Question: I'm struggling with a problem when making plots with filledcurves. Between the filled areas, there seems to be a "gap". However, these artifacts do not appear on the print, but depend on the viewer and zoom-options. In Gnuplot I use the eps terminal, the eps-files look great, but the lines appear when I'm converting to pdf. The conversion it either done directly after plotting or when converting the latex-document from dvi to pdf. As most of the documents are here on the display nowadays, this is an issue. The problem also appears when I'm directly using the pdfcairo terminal in Gnuplot, so it's not caused by the conversion (tried epstopdf and ps2pdf) alone.
I attached a SCREENSHOT of a plot displayed in "acroread" (same problem in other pdf-viewers).
Has anybody an idea how to get rid of it but keeping the graphic vectorized?

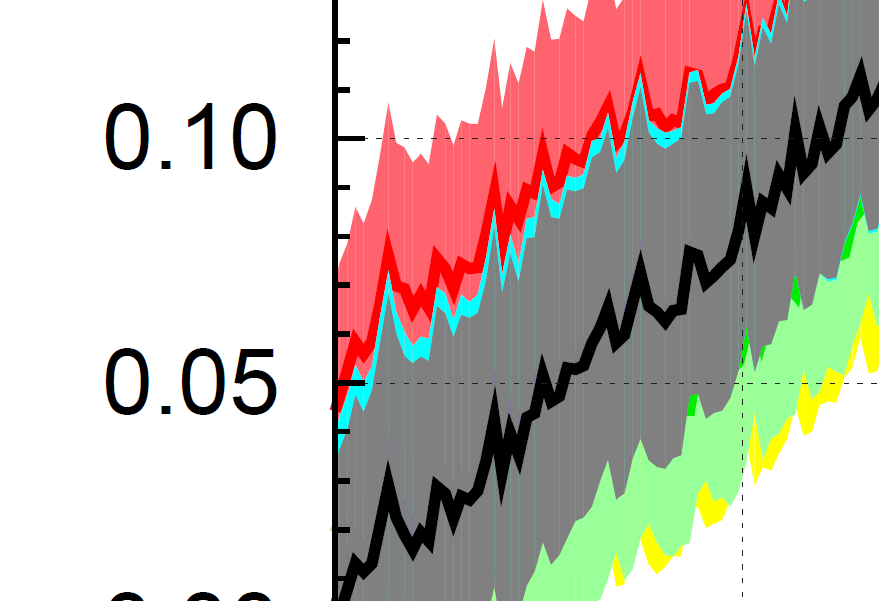
Answer: I just ran into the same issue. Apparently the filling between two curves
is done as a set of polygons that do not exactly touch one another, thus
the thin white lines visible on some PDF viewers.
One way to fix the issue is to draw over these polygon boundaries. First
define min and max functions in gnuplot:
'''
min(x, y) = x < y ? x : y
max(x, y) = x > y ? x : y
'''
Then, assuming that column 1 of "datafile" contains your x values and
that columns 2 and 3 contain the y values of curves 2 and 3, write:
'''
plot "datafile" using 1:2:3 with filledcurves lc rgb "gray", "" using 1:2:(min($2, $3)):(max($2, $3)) with yerrorbars ps 0 lt 1 lc rgb "gray" lw 0.5
'''
The first plot instruction fills the spaces between the curves in gray.
The second plot instruction draws points of zero size (ps 0) at each
x value (1) on curve (2) with thin (lw 0.5), continuous (lt 1), gray
(lc rgb "gray"), vertical errorbars (yerrorbars) from the lower to
the higher of curves 2 and 3.
This covers the white lines. To get best results you may need to
experiment with the thickness of the bars (e.g., lw 0.6, lw 0.2).